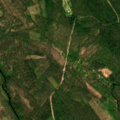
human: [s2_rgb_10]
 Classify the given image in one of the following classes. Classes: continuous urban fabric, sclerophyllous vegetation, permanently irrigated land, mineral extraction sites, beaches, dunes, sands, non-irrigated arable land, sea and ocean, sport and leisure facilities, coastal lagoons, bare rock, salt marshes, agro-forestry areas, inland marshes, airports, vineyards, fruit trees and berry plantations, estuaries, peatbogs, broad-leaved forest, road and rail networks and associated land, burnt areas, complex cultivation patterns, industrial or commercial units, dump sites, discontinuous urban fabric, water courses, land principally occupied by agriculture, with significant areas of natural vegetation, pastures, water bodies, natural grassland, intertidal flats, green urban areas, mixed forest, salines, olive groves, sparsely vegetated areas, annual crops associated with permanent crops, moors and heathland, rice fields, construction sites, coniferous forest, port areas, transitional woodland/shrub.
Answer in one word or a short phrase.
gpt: coniferous forest